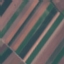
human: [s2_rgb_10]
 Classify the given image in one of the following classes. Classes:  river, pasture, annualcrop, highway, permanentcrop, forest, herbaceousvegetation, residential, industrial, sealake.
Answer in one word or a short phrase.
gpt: AnnualCrop